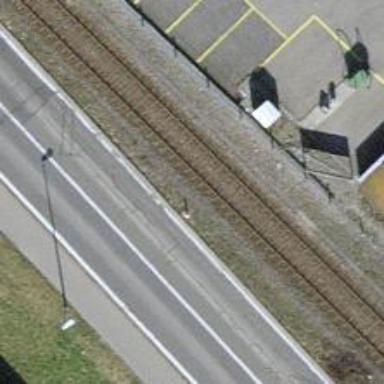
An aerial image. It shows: Single-track electrified railway with contact line.